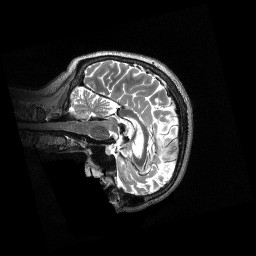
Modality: T2w
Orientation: sagittal
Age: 70
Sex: female
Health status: healthy
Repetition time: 3.2 s
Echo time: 0.563 s